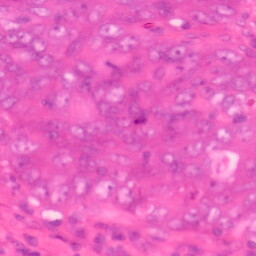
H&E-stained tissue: Colon